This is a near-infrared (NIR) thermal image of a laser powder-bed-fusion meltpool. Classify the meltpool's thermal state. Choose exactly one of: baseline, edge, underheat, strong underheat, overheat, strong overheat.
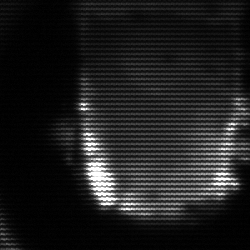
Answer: baseline